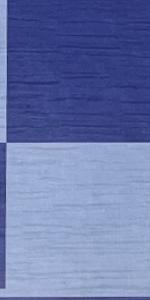
Label: Empty